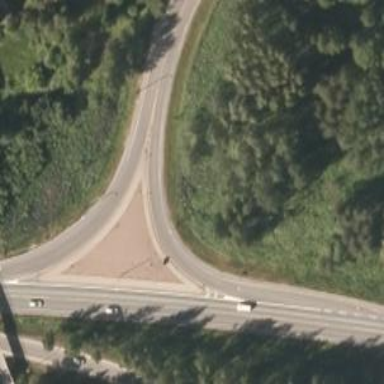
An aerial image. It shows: Trunk link highway.